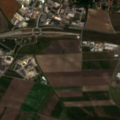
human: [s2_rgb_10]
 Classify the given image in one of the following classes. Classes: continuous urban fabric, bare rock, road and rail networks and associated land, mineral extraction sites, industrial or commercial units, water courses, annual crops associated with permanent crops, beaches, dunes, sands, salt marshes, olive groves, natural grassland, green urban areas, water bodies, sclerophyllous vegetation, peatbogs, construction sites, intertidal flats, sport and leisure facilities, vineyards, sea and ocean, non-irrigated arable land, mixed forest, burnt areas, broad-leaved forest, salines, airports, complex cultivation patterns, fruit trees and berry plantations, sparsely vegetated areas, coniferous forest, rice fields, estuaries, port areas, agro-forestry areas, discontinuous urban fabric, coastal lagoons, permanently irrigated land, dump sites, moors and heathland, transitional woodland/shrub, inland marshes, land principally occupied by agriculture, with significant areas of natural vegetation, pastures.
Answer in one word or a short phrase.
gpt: industrial or commercial units, non-irrigated arable land